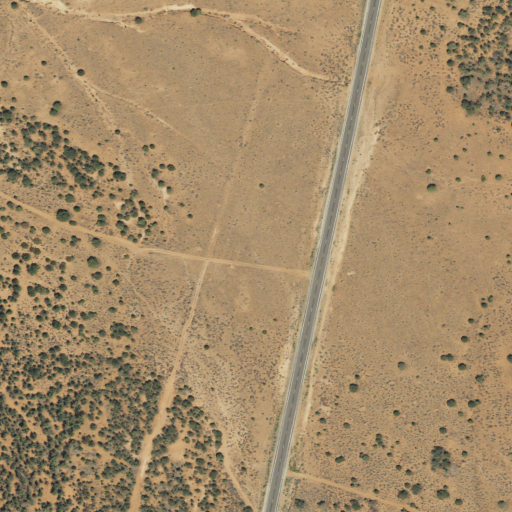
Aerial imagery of plain(s) in Utah named Long Flat containing shrub, evergreen forest, and open development